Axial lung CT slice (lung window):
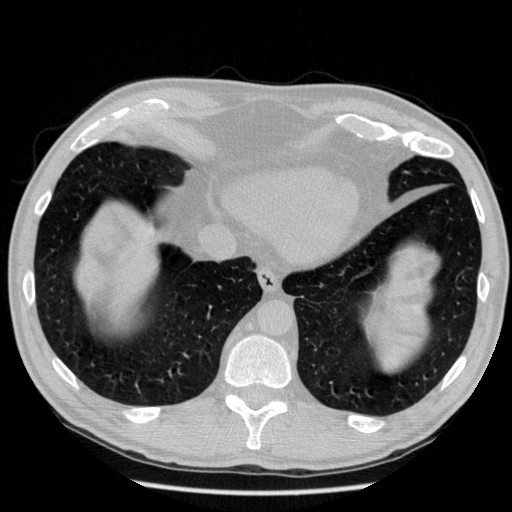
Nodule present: no